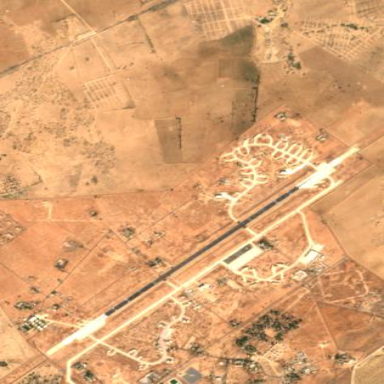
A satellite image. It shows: Runway surface made of asphalt at airport.